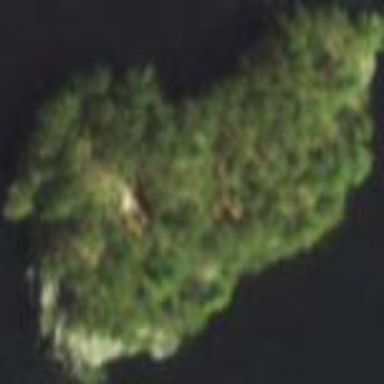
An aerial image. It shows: Islet.